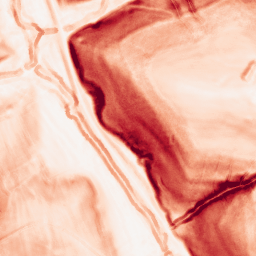
Category: morphological
Decomposition family: morphological_gradient
Decomposition parameters: size: 3
shape: disk
Upsampling method: cubic_catmull_rom
Upsampling parameters: scale: 4
Upsampling scale: 4